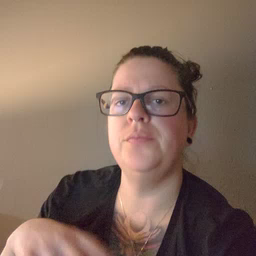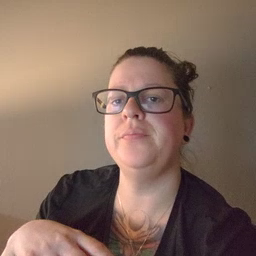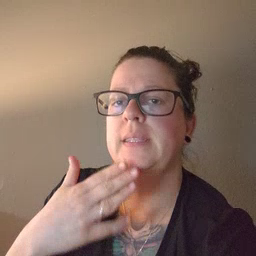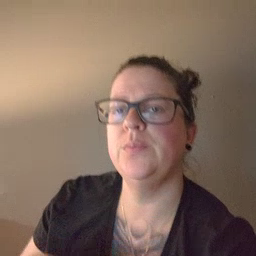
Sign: thankyou